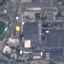
Label: Industrial